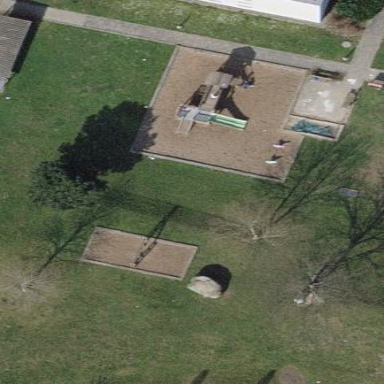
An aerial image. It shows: Playground area for leisure activities on the land.